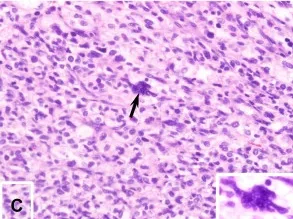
Microscopic features. C, Tumor giant cells (arrow, x400 original magnification).
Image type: pathology (h&e)